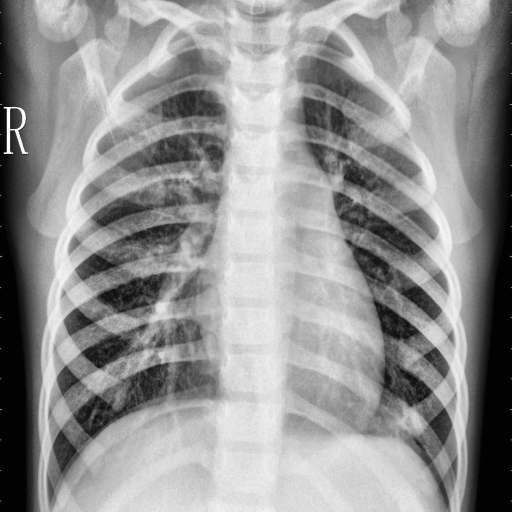
Finding: PNEUMONIA